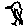
Label: bird